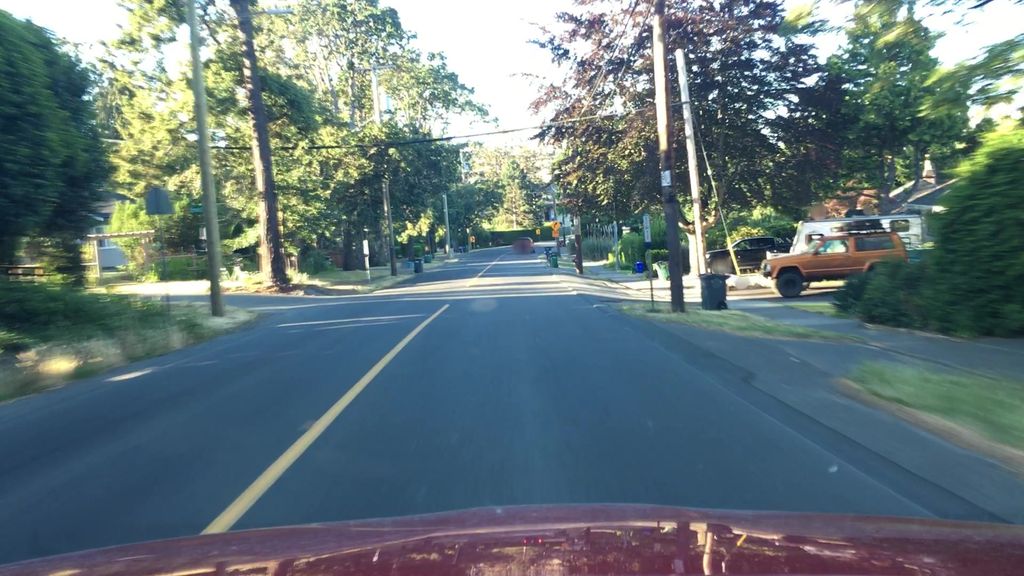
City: victoria